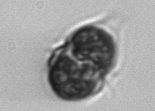
Label: Mesodinium